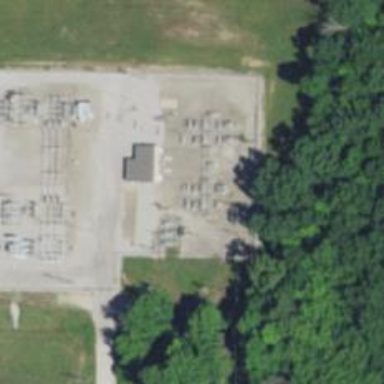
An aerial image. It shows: Switch used for power control.